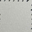
Piece: xx